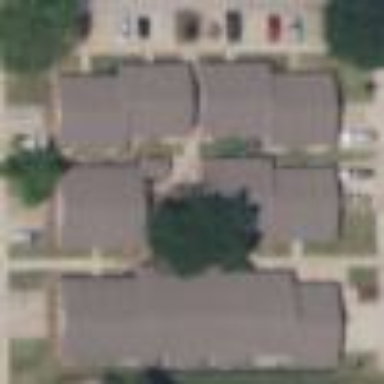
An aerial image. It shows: Image showing apartment complex.